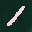
Label: 1